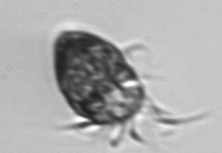
Label: Strombidium_morphotype1